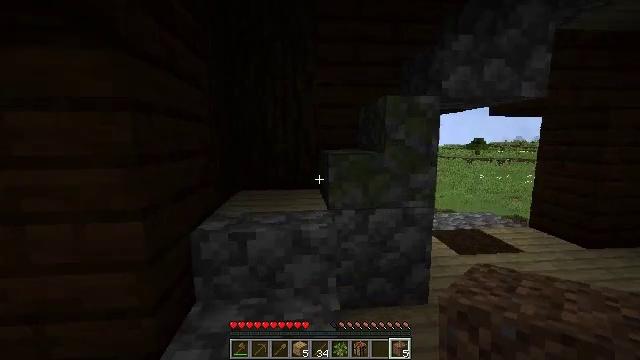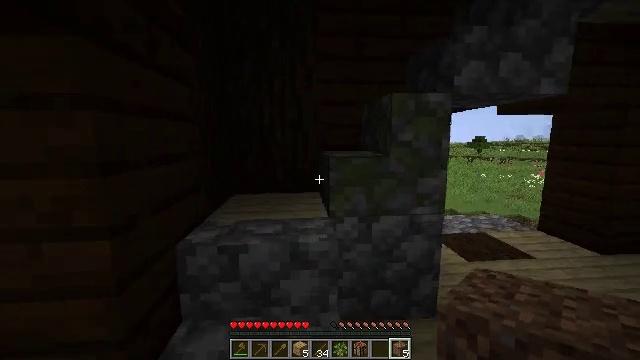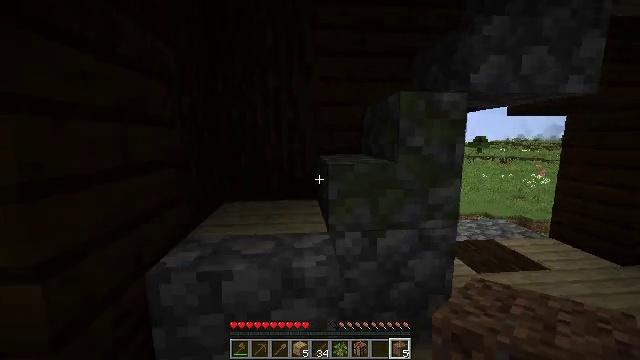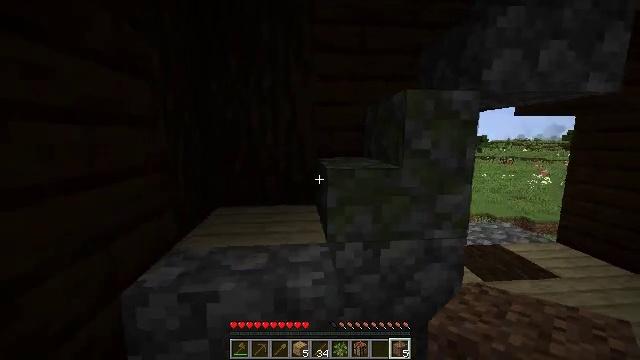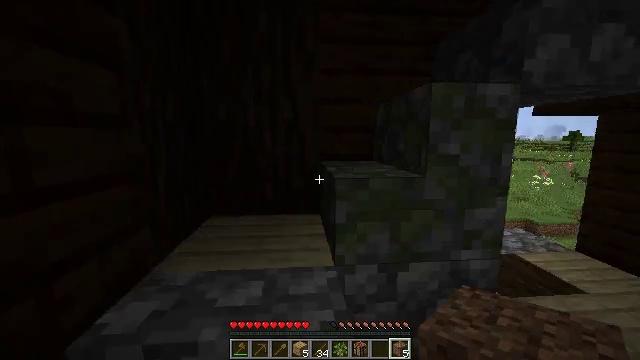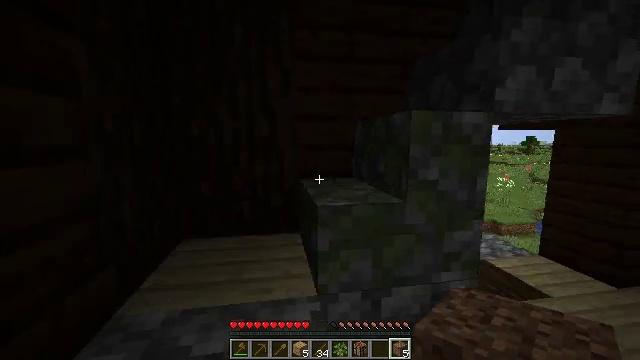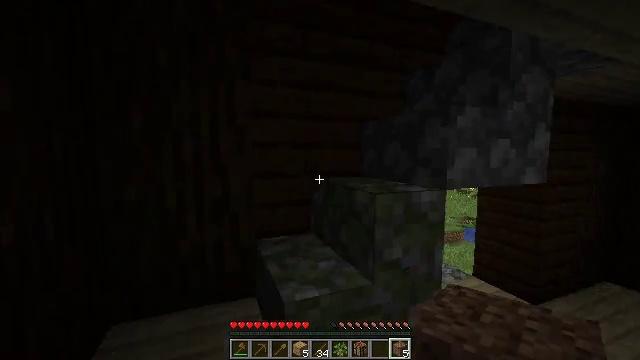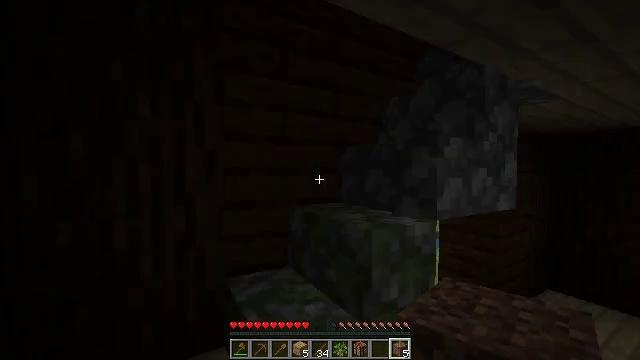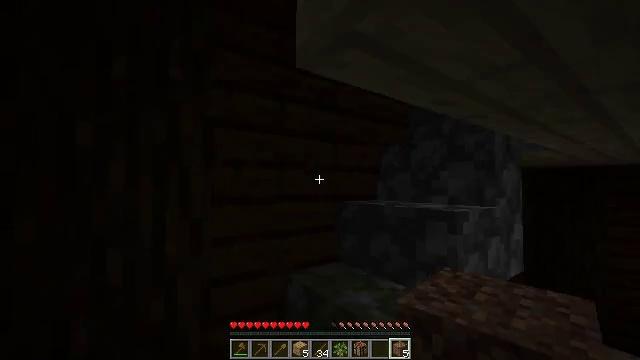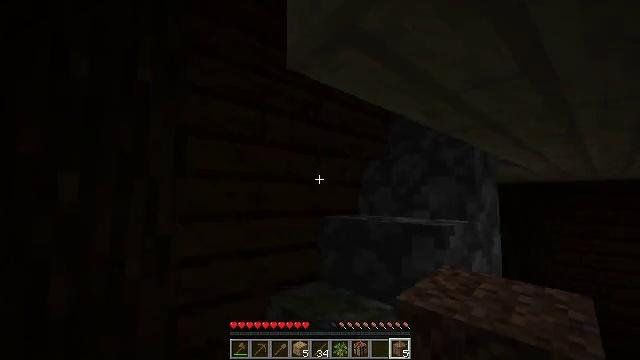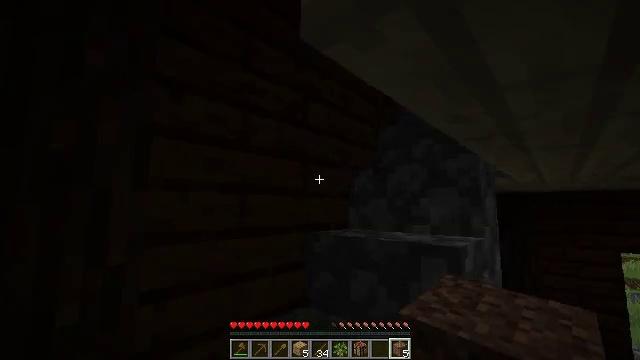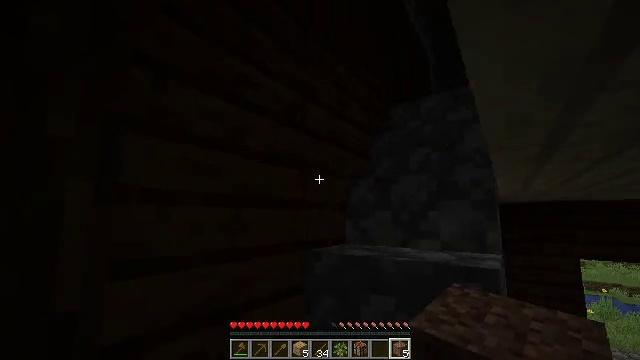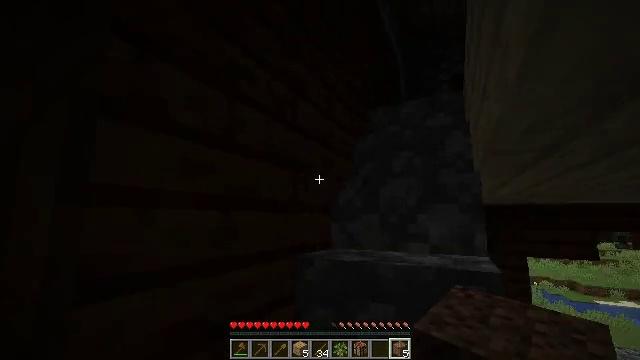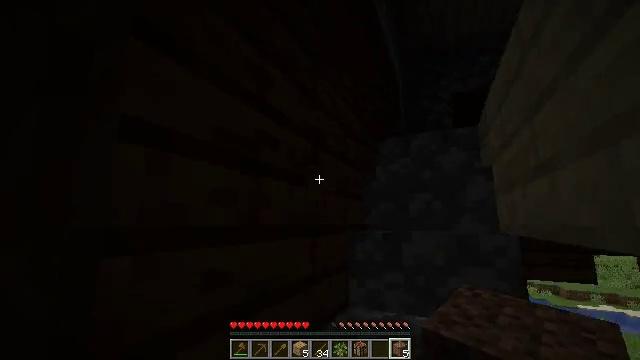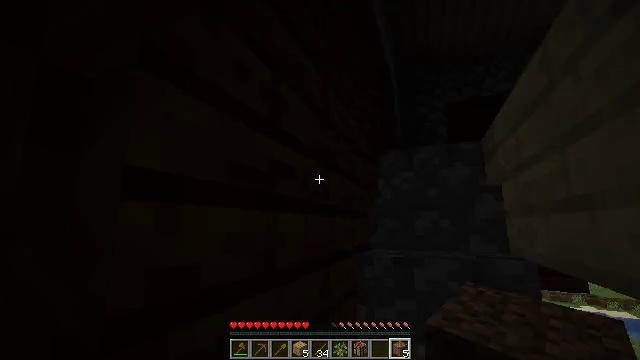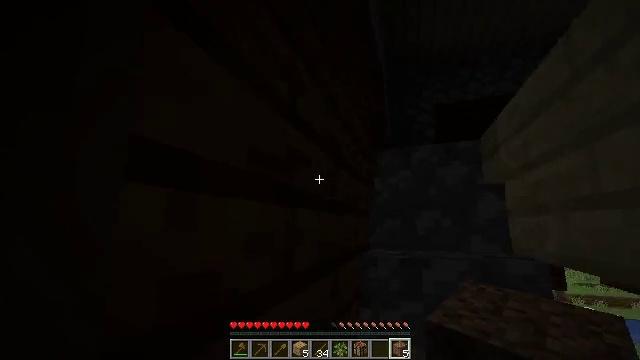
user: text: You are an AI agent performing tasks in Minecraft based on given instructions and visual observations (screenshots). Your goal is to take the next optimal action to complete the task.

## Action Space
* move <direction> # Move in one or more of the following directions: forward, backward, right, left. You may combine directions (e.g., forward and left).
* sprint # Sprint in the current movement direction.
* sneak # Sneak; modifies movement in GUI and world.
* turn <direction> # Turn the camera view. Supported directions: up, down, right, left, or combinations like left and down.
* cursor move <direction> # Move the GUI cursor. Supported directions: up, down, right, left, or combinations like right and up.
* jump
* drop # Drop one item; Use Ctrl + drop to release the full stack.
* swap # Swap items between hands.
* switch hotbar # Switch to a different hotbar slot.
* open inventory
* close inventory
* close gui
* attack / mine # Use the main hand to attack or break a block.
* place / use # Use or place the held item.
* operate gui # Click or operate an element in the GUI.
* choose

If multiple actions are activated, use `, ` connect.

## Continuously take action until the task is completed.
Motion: motion action
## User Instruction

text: Gather grass by holding the left mouse button.
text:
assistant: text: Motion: move forward
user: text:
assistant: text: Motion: move forward
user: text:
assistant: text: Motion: move forward
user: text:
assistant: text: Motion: move forward and move left
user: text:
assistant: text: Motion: move forward and move left, turn right
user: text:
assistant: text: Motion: move forward and move left, turn right and up
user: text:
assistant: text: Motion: move forward and move left, turn right and up
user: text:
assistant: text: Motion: move forward, turn right and up
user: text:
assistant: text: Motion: move forward, turn right and up
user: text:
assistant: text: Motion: move forward and move left, turn right and up
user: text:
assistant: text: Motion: move forward and move left, turn right and up
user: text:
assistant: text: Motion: move forward and move left, turn right
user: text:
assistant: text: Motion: move forward and move left, turn right
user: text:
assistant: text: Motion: move forward and move left, turn right
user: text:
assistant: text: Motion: move forward and move left, turn right
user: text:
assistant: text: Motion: move left, turn right
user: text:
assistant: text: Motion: move left, turn right and down
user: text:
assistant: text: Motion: move forward and move left, turn right and down
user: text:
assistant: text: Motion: move forward and move left, turn right
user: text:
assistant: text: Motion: move forward, turn right
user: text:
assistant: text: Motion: move forward, turn right and down
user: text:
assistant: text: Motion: move forward, turn right and down
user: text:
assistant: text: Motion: move forward
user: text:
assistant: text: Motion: move forward and move left
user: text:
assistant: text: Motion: move forward and move left
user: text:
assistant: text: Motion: move forward and move left
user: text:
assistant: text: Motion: move forward and move left
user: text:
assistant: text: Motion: move forward and move left
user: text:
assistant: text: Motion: move forward and move left
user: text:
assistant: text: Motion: move forward and move left